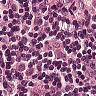
Metastatic tissue present: no